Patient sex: M
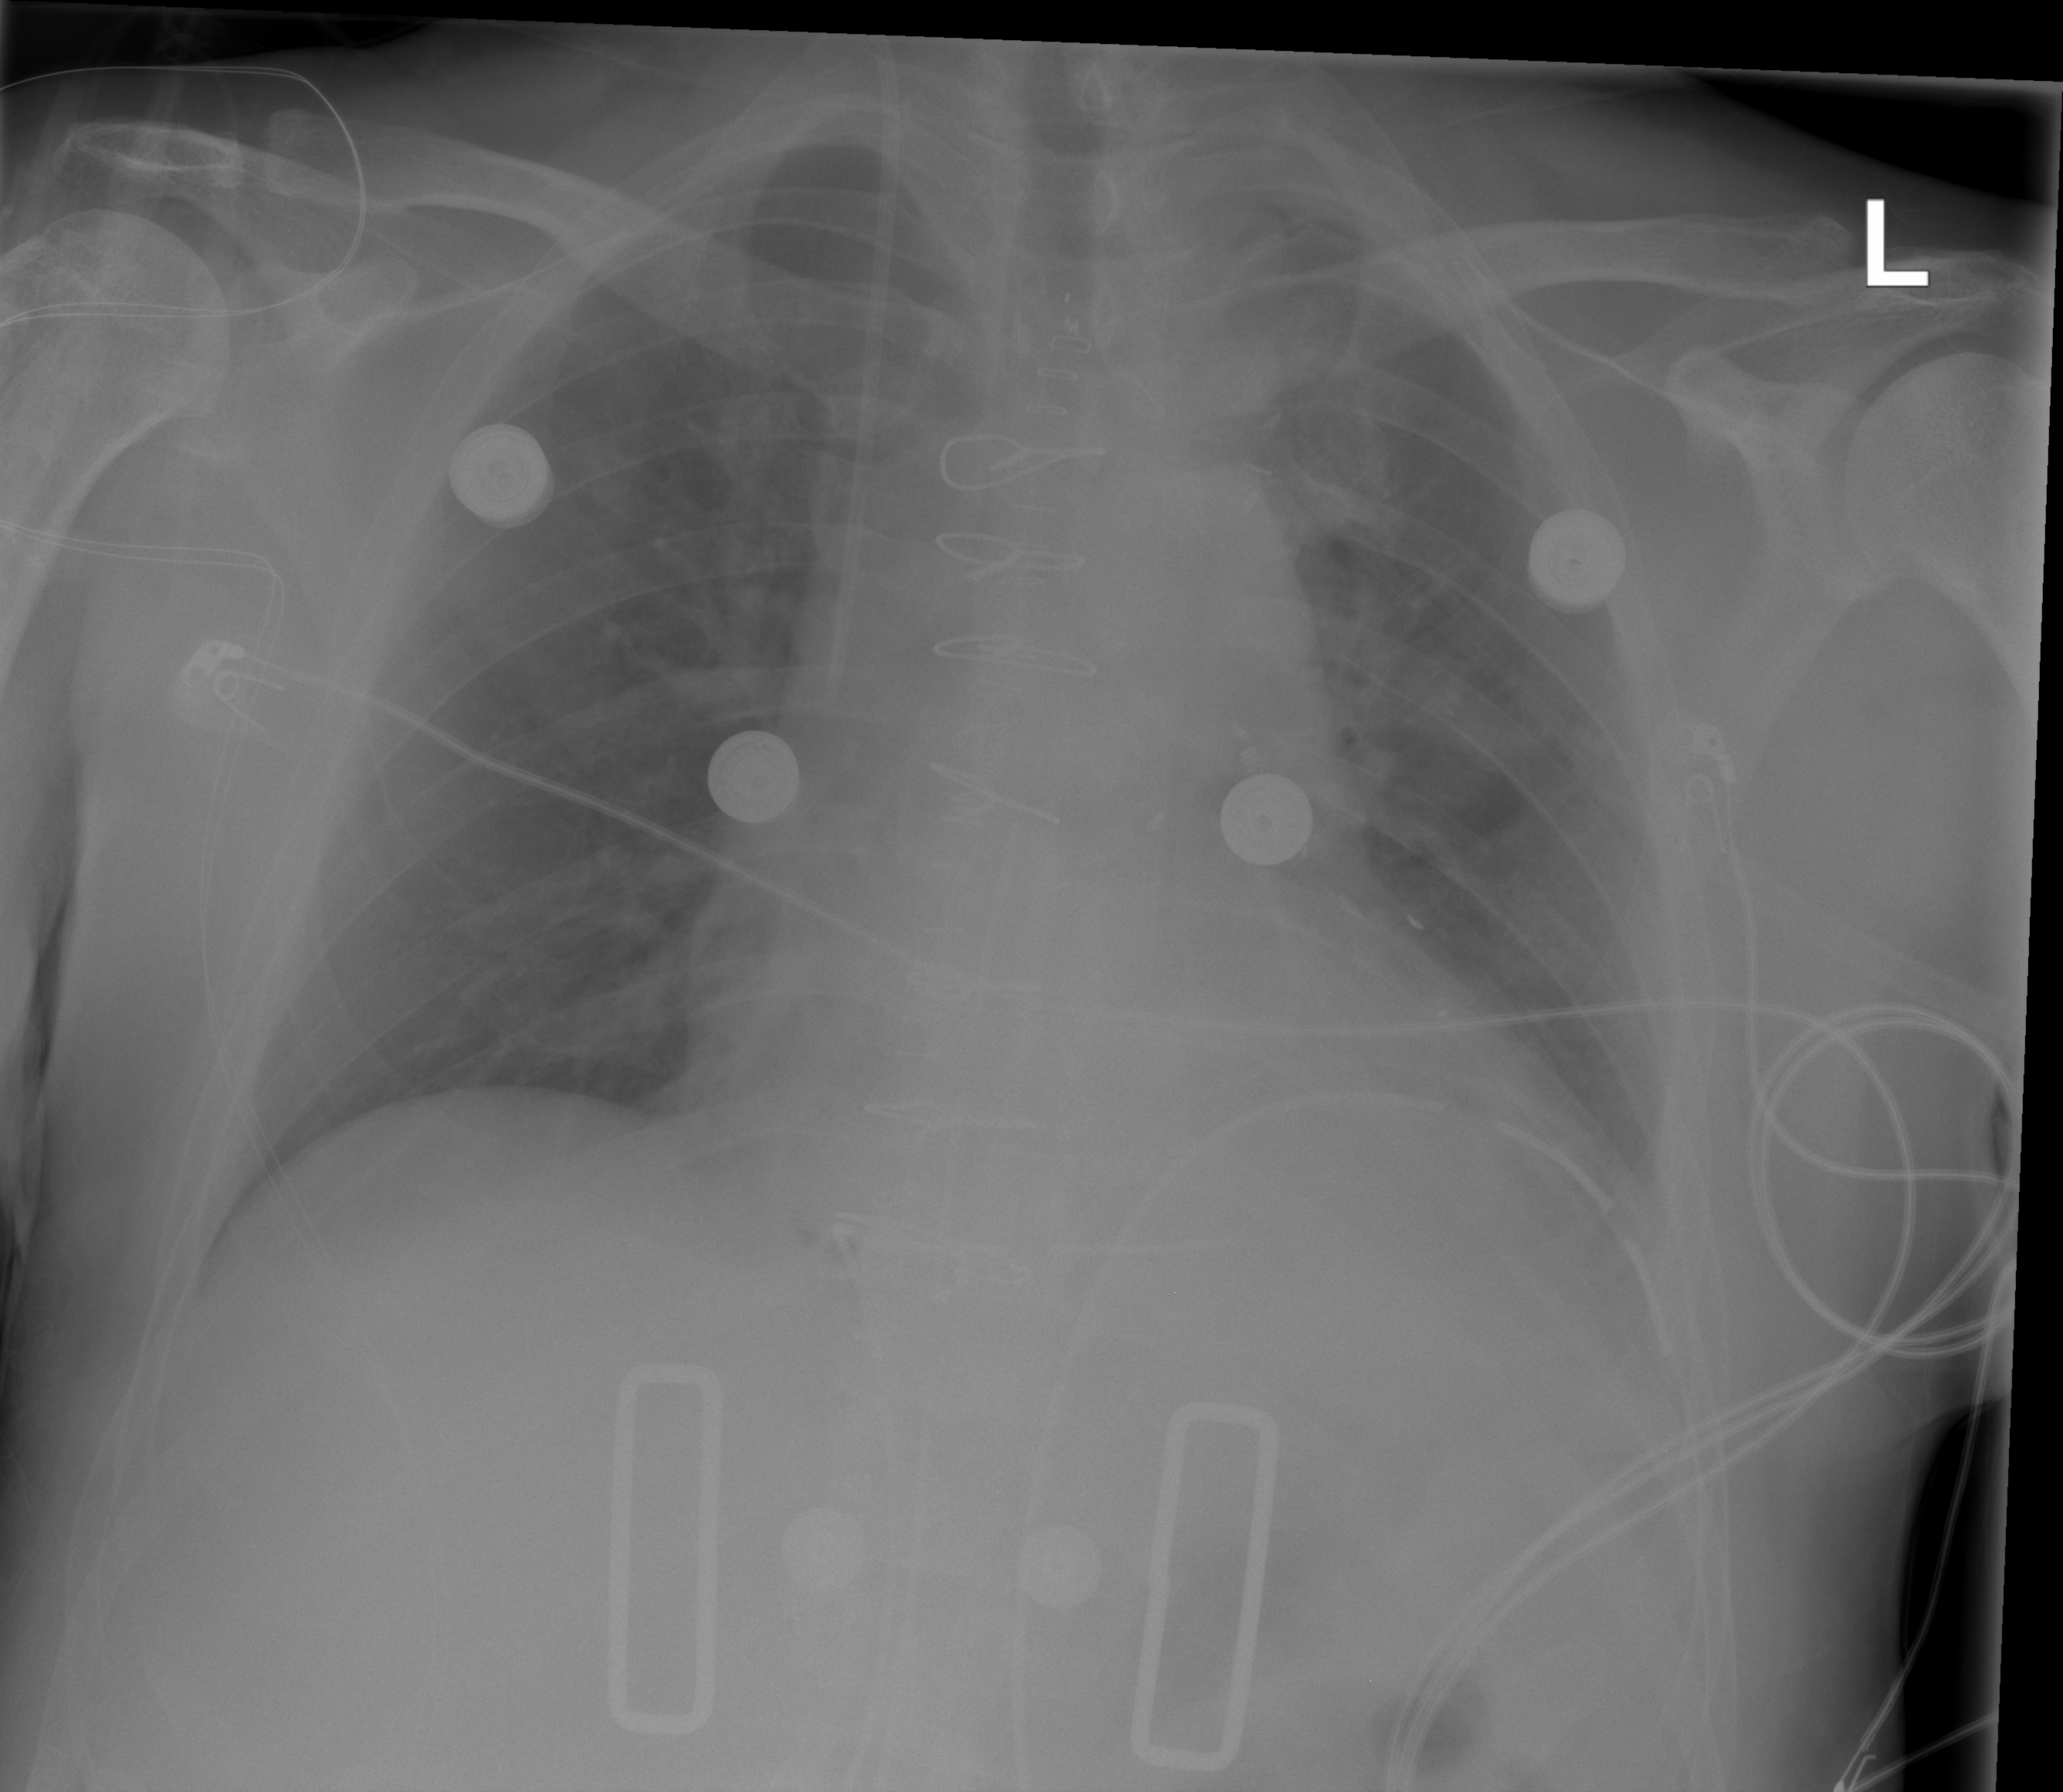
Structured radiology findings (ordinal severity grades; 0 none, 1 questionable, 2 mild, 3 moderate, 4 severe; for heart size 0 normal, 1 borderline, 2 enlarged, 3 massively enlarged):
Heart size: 1
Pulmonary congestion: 0
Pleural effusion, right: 0
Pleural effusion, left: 2
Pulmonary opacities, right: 0
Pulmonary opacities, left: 0
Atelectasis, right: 0
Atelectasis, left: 2